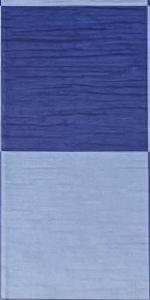
Label: Empty